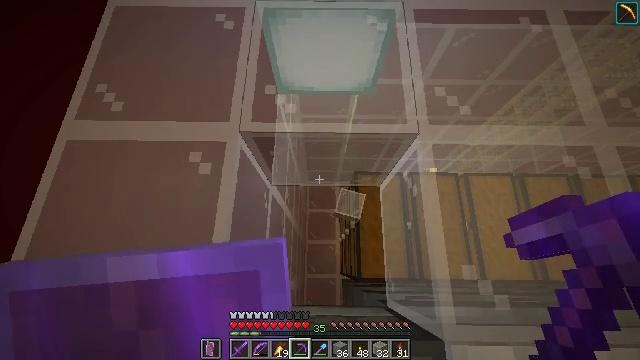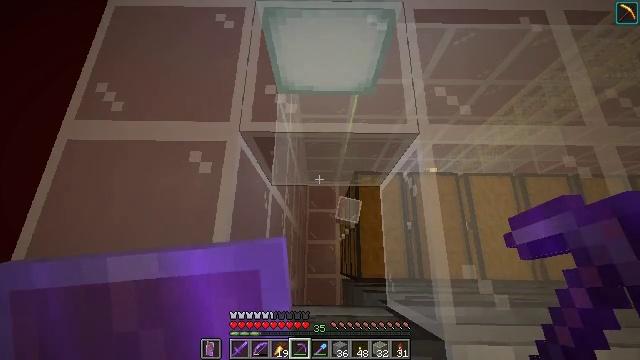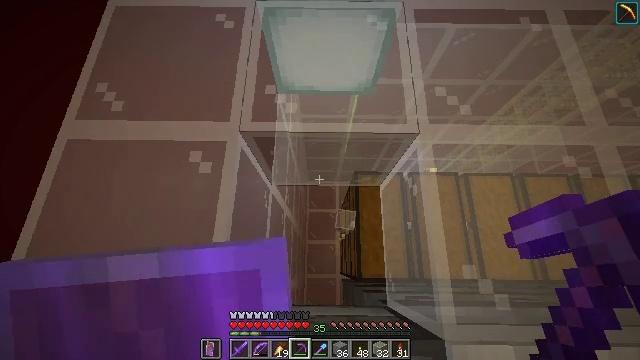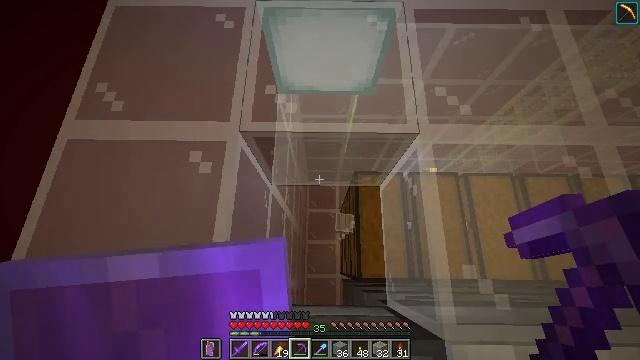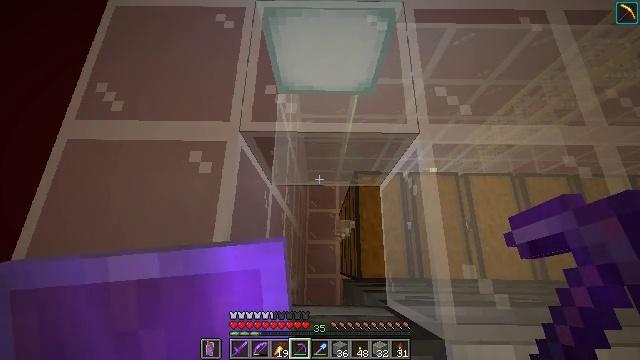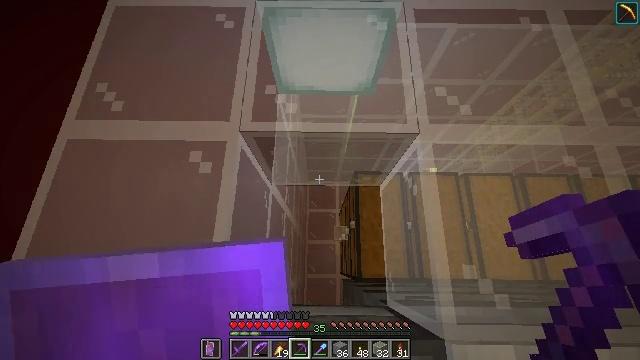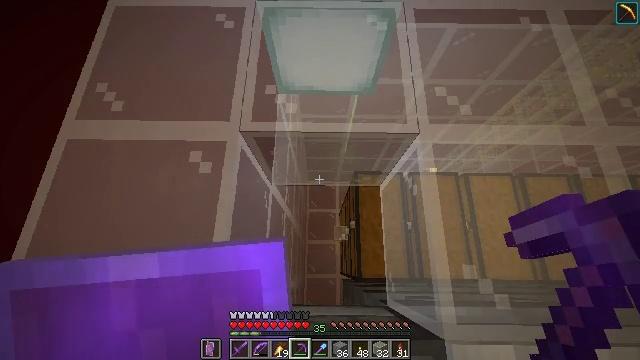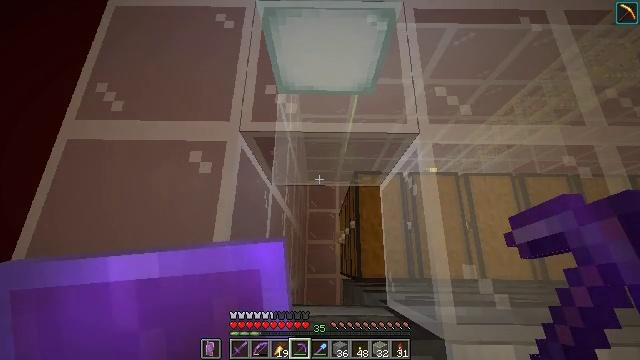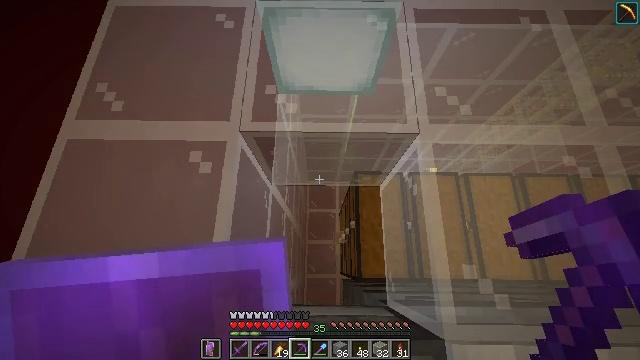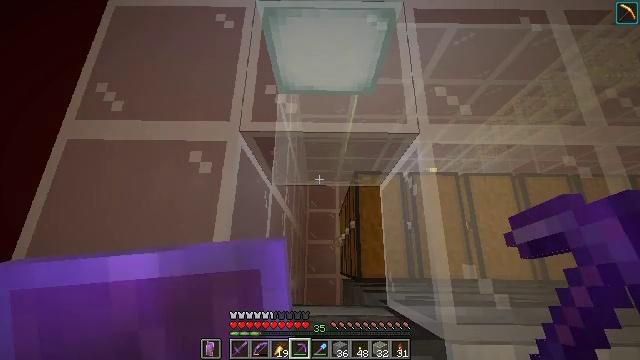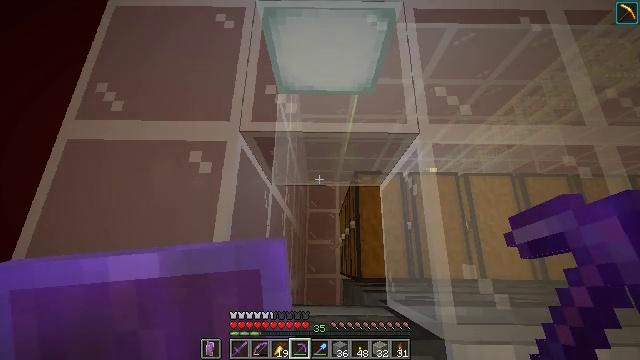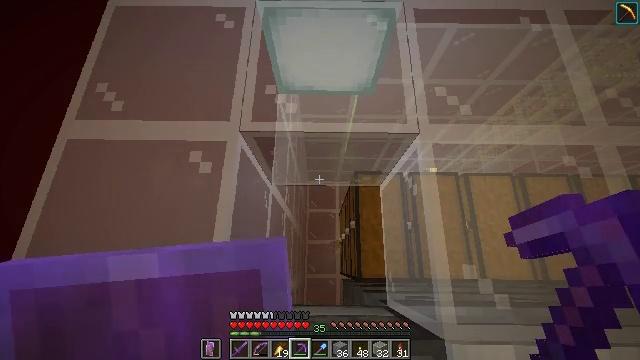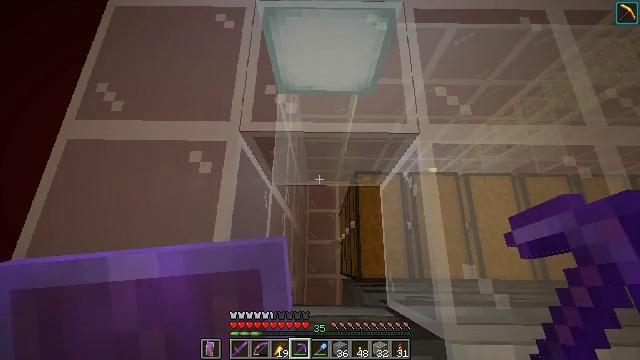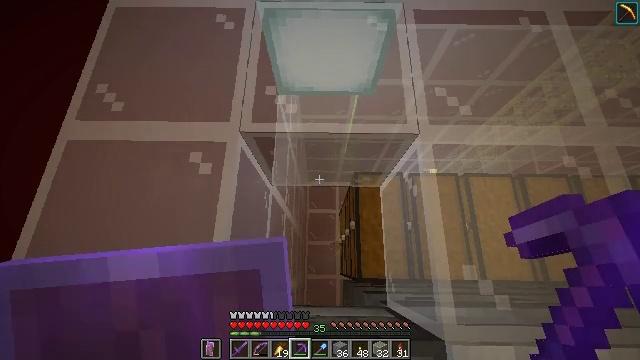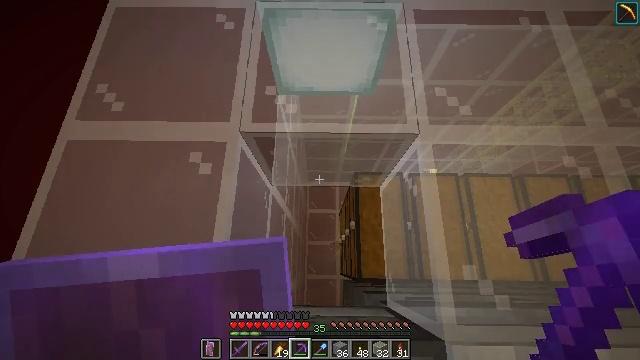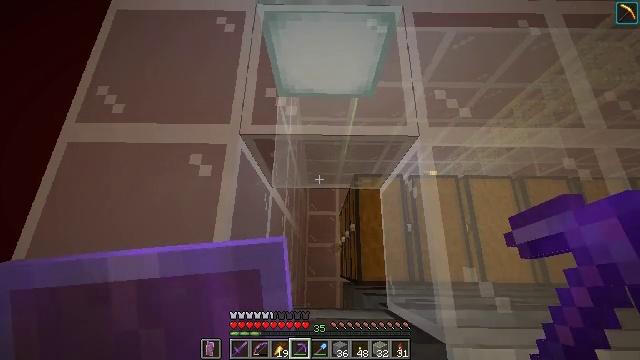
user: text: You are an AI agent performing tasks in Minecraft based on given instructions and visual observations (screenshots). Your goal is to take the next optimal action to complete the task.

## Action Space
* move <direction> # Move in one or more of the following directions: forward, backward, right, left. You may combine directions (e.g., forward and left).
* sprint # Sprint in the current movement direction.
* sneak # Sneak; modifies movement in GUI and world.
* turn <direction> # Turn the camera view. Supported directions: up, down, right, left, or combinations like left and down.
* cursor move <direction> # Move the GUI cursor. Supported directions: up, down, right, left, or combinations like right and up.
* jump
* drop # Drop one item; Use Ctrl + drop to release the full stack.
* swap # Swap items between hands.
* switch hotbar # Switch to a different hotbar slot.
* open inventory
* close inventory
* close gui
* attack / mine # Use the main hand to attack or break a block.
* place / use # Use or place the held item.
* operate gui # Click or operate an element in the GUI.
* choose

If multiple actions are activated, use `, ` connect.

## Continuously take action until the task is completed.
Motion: motion action
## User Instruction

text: Mine the white stained glass to recycle it.
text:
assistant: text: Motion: sneak
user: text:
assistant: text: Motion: sneak
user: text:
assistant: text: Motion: sneak
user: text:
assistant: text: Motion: sneak
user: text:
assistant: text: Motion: sneak
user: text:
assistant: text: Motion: sneak
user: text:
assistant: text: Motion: sneak
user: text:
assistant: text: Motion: sneak
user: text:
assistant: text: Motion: sneak
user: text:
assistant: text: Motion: sneak
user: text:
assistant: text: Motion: sneak
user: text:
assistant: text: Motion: sneak
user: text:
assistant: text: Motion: sneak
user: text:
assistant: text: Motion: sneak
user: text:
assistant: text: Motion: sneak
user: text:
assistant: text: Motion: sneak, turn up
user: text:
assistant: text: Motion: sneak
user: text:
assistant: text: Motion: sneak
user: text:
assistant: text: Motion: sneak
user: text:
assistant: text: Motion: sneak
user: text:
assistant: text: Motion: sneak
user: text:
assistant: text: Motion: sneak
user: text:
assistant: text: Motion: sneak
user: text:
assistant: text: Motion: sneak
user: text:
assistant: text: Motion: sneak
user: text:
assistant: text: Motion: sneak
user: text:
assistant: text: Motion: sneak
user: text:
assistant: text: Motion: sneak
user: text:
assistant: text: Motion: sneak
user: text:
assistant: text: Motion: sneak, attack / mine